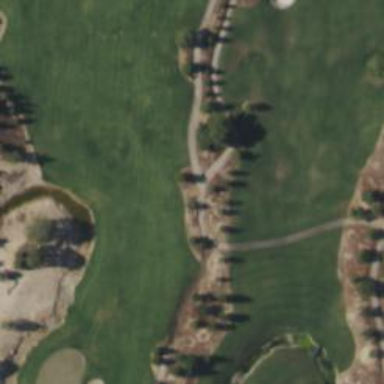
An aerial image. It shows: Path for golf carts.